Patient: sex M, age 32
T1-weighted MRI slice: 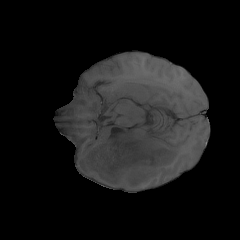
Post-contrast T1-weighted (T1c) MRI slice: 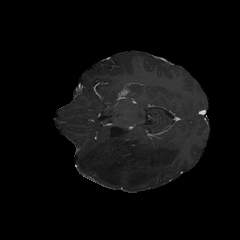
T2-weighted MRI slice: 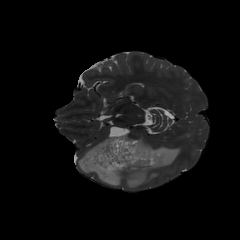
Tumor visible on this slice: yes
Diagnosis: Astrocytoma, IDH-mutant
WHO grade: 2